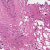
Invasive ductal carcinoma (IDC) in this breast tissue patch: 0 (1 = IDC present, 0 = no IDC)